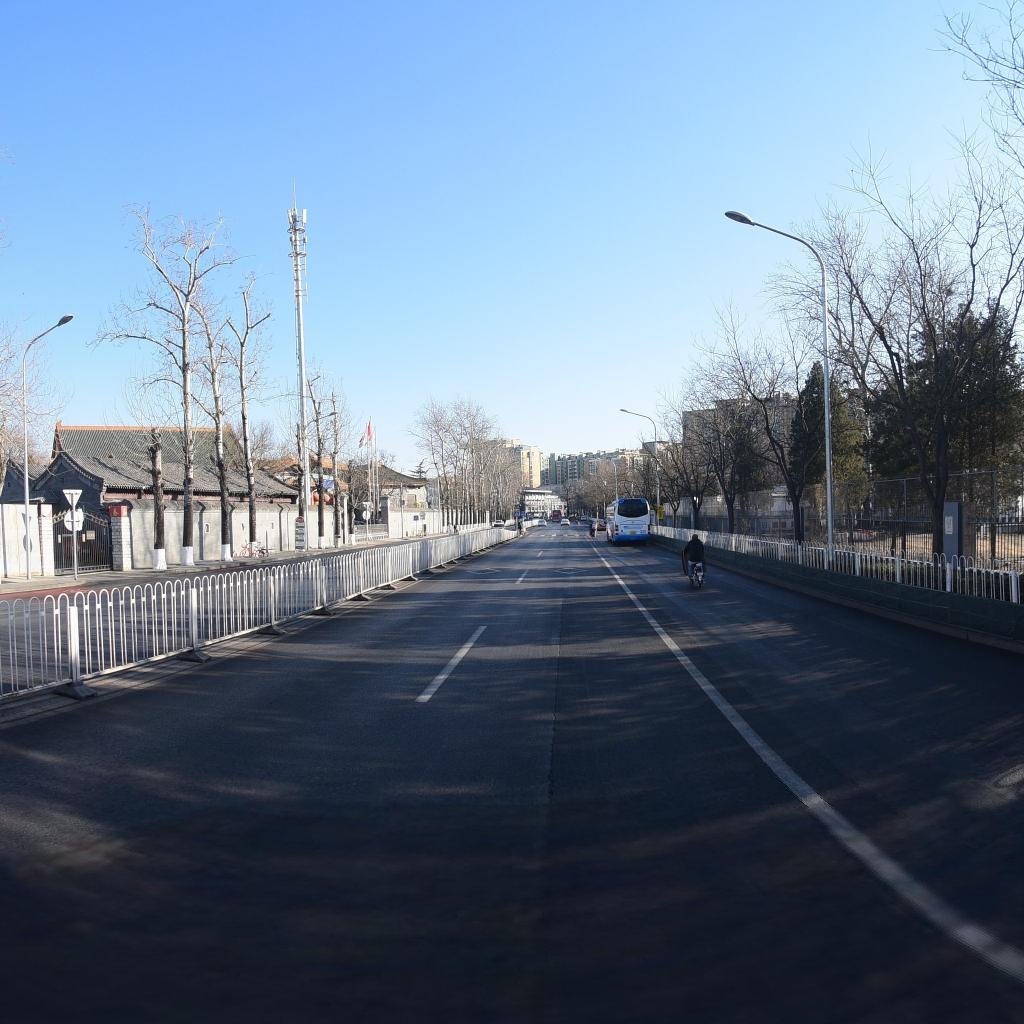
Region: Dongcheng
Road damage annotations: longitudinal crack